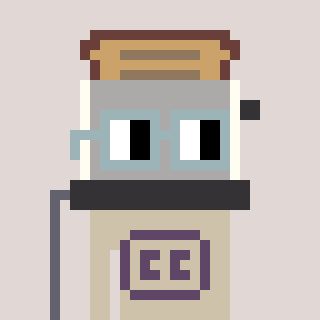
a pixel art character with square dark gray glasses, a toaster-shaped head and a bege-colored body on a warm background